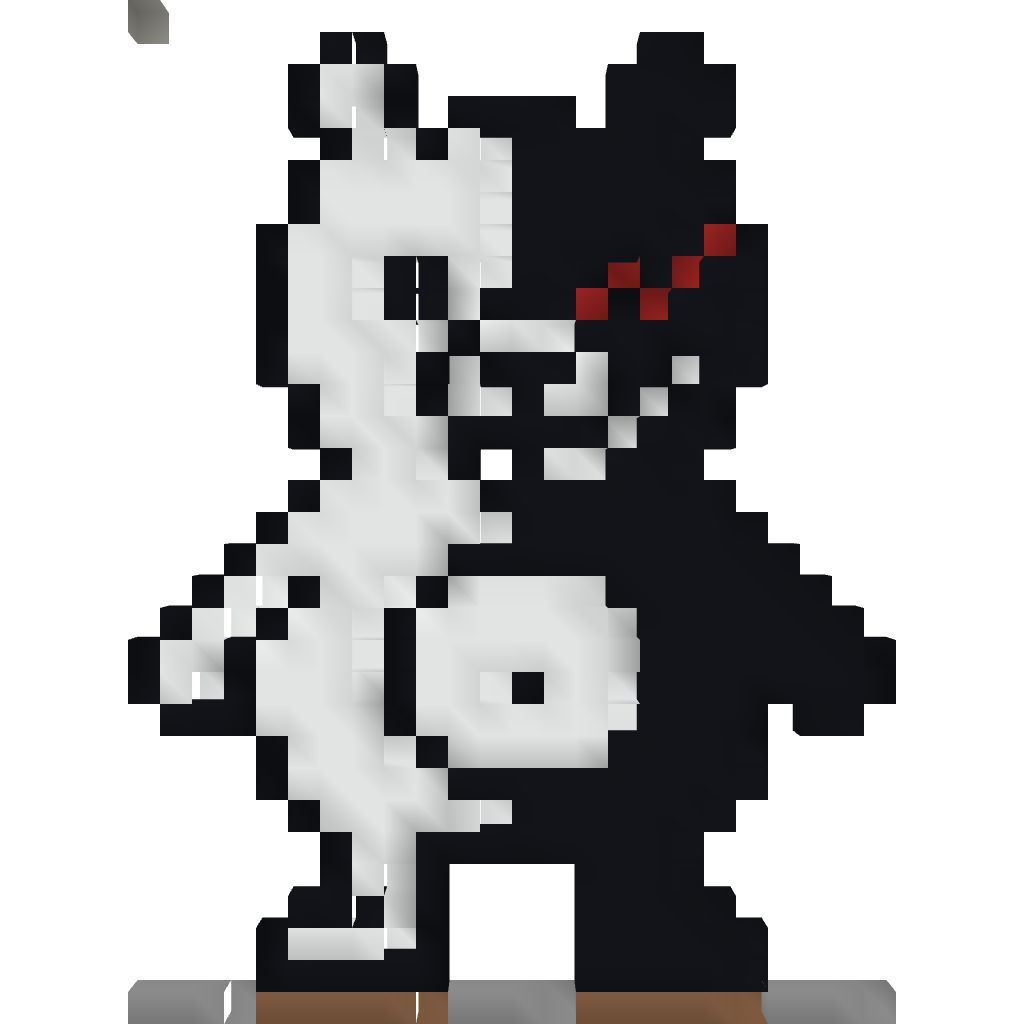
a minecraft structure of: Monobear